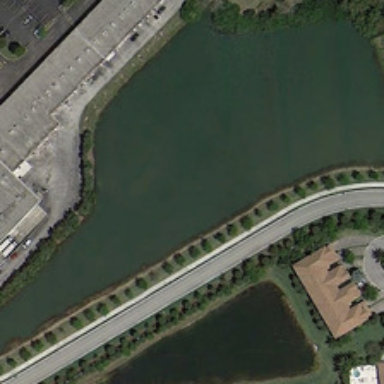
A road and a parking lot are in two sides of a pond .